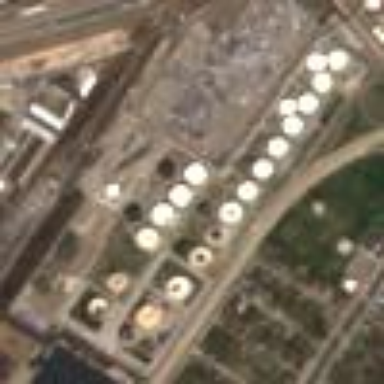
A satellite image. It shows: Industrial area designated for oil storage.